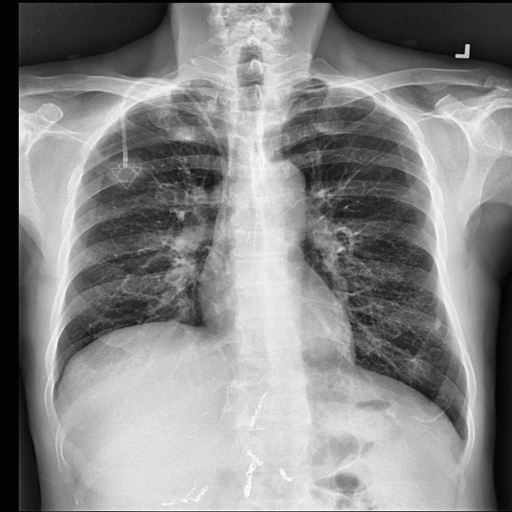
Finding: NORMAL